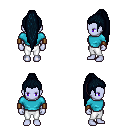
a pixel art fantasy rpg character, female body template, dark elf, purple skin, teal long-sleeve shirt, white pants, raven extra-long topknot hairstyle, leather bracers, four views (front, back, left, right), 2x2 character sprite sheet, small pixel art, hard edges, no anti-aliasing